Question: I have a search bar and beside that i want a button with the same background color as the one in search bar. Does anyone know this color?

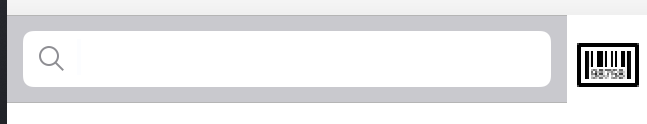
Answer: I think its #A4A4A4
Or you could try the Eyedropper tool in photoshop